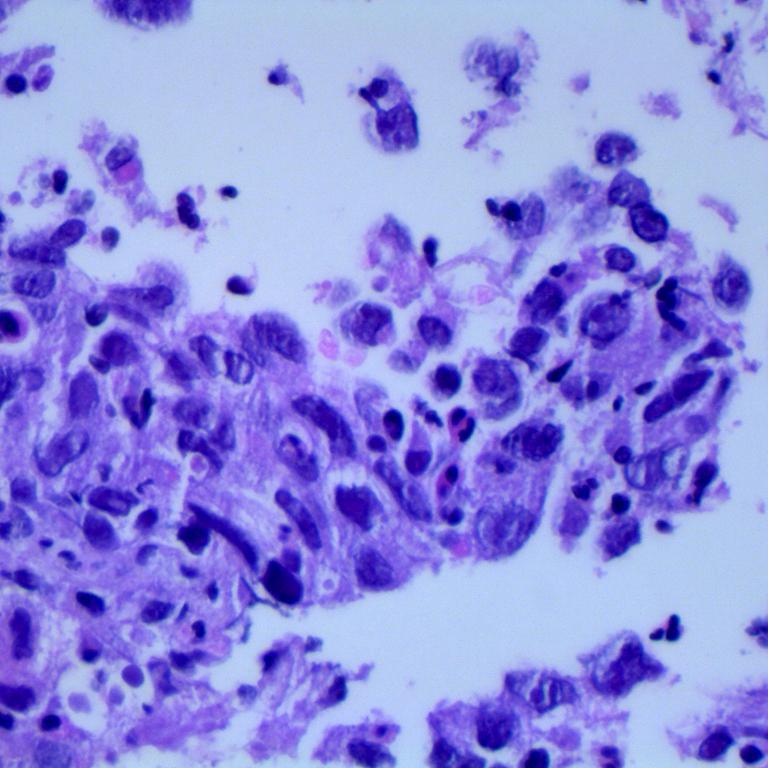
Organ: lung
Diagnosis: adenocarcinomas